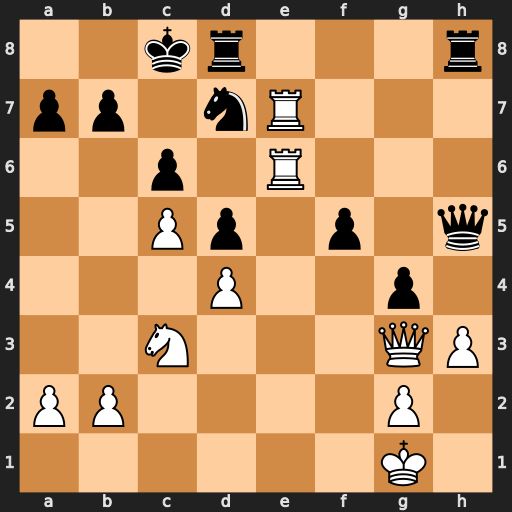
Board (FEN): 2kr3r/pp1nR3/2p1R3/2Pp1p1q/3P2p1/2N3QP/PP4P1/6K1
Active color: w
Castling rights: -
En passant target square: -
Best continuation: Nxd5 f4 Nxf4